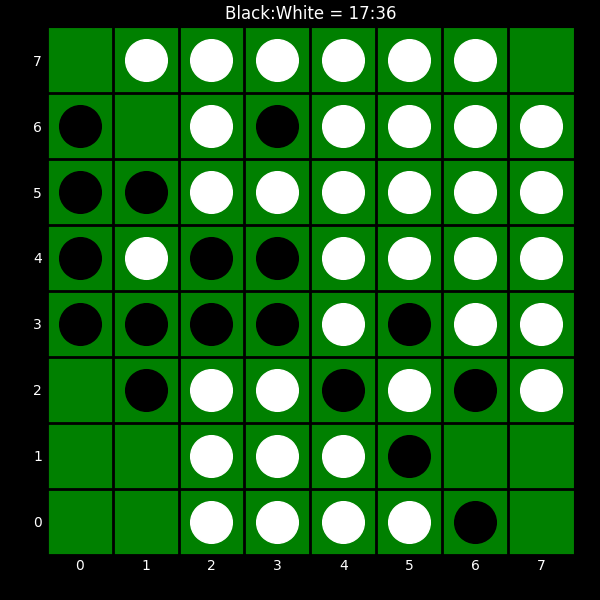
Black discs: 17
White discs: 36